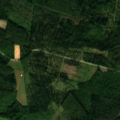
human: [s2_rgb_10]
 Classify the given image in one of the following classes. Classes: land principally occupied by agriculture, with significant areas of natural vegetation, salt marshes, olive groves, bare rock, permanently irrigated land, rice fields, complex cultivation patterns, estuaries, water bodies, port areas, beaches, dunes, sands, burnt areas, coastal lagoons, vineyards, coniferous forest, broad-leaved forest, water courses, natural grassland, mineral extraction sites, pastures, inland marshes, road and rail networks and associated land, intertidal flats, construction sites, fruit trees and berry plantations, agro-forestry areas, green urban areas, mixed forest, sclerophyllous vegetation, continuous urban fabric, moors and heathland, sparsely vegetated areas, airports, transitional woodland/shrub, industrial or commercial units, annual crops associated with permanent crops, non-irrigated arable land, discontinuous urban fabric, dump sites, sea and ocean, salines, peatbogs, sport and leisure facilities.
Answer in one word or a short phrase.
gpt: non-irrigated arable land, coniferous forest, mixed forest